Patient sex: M
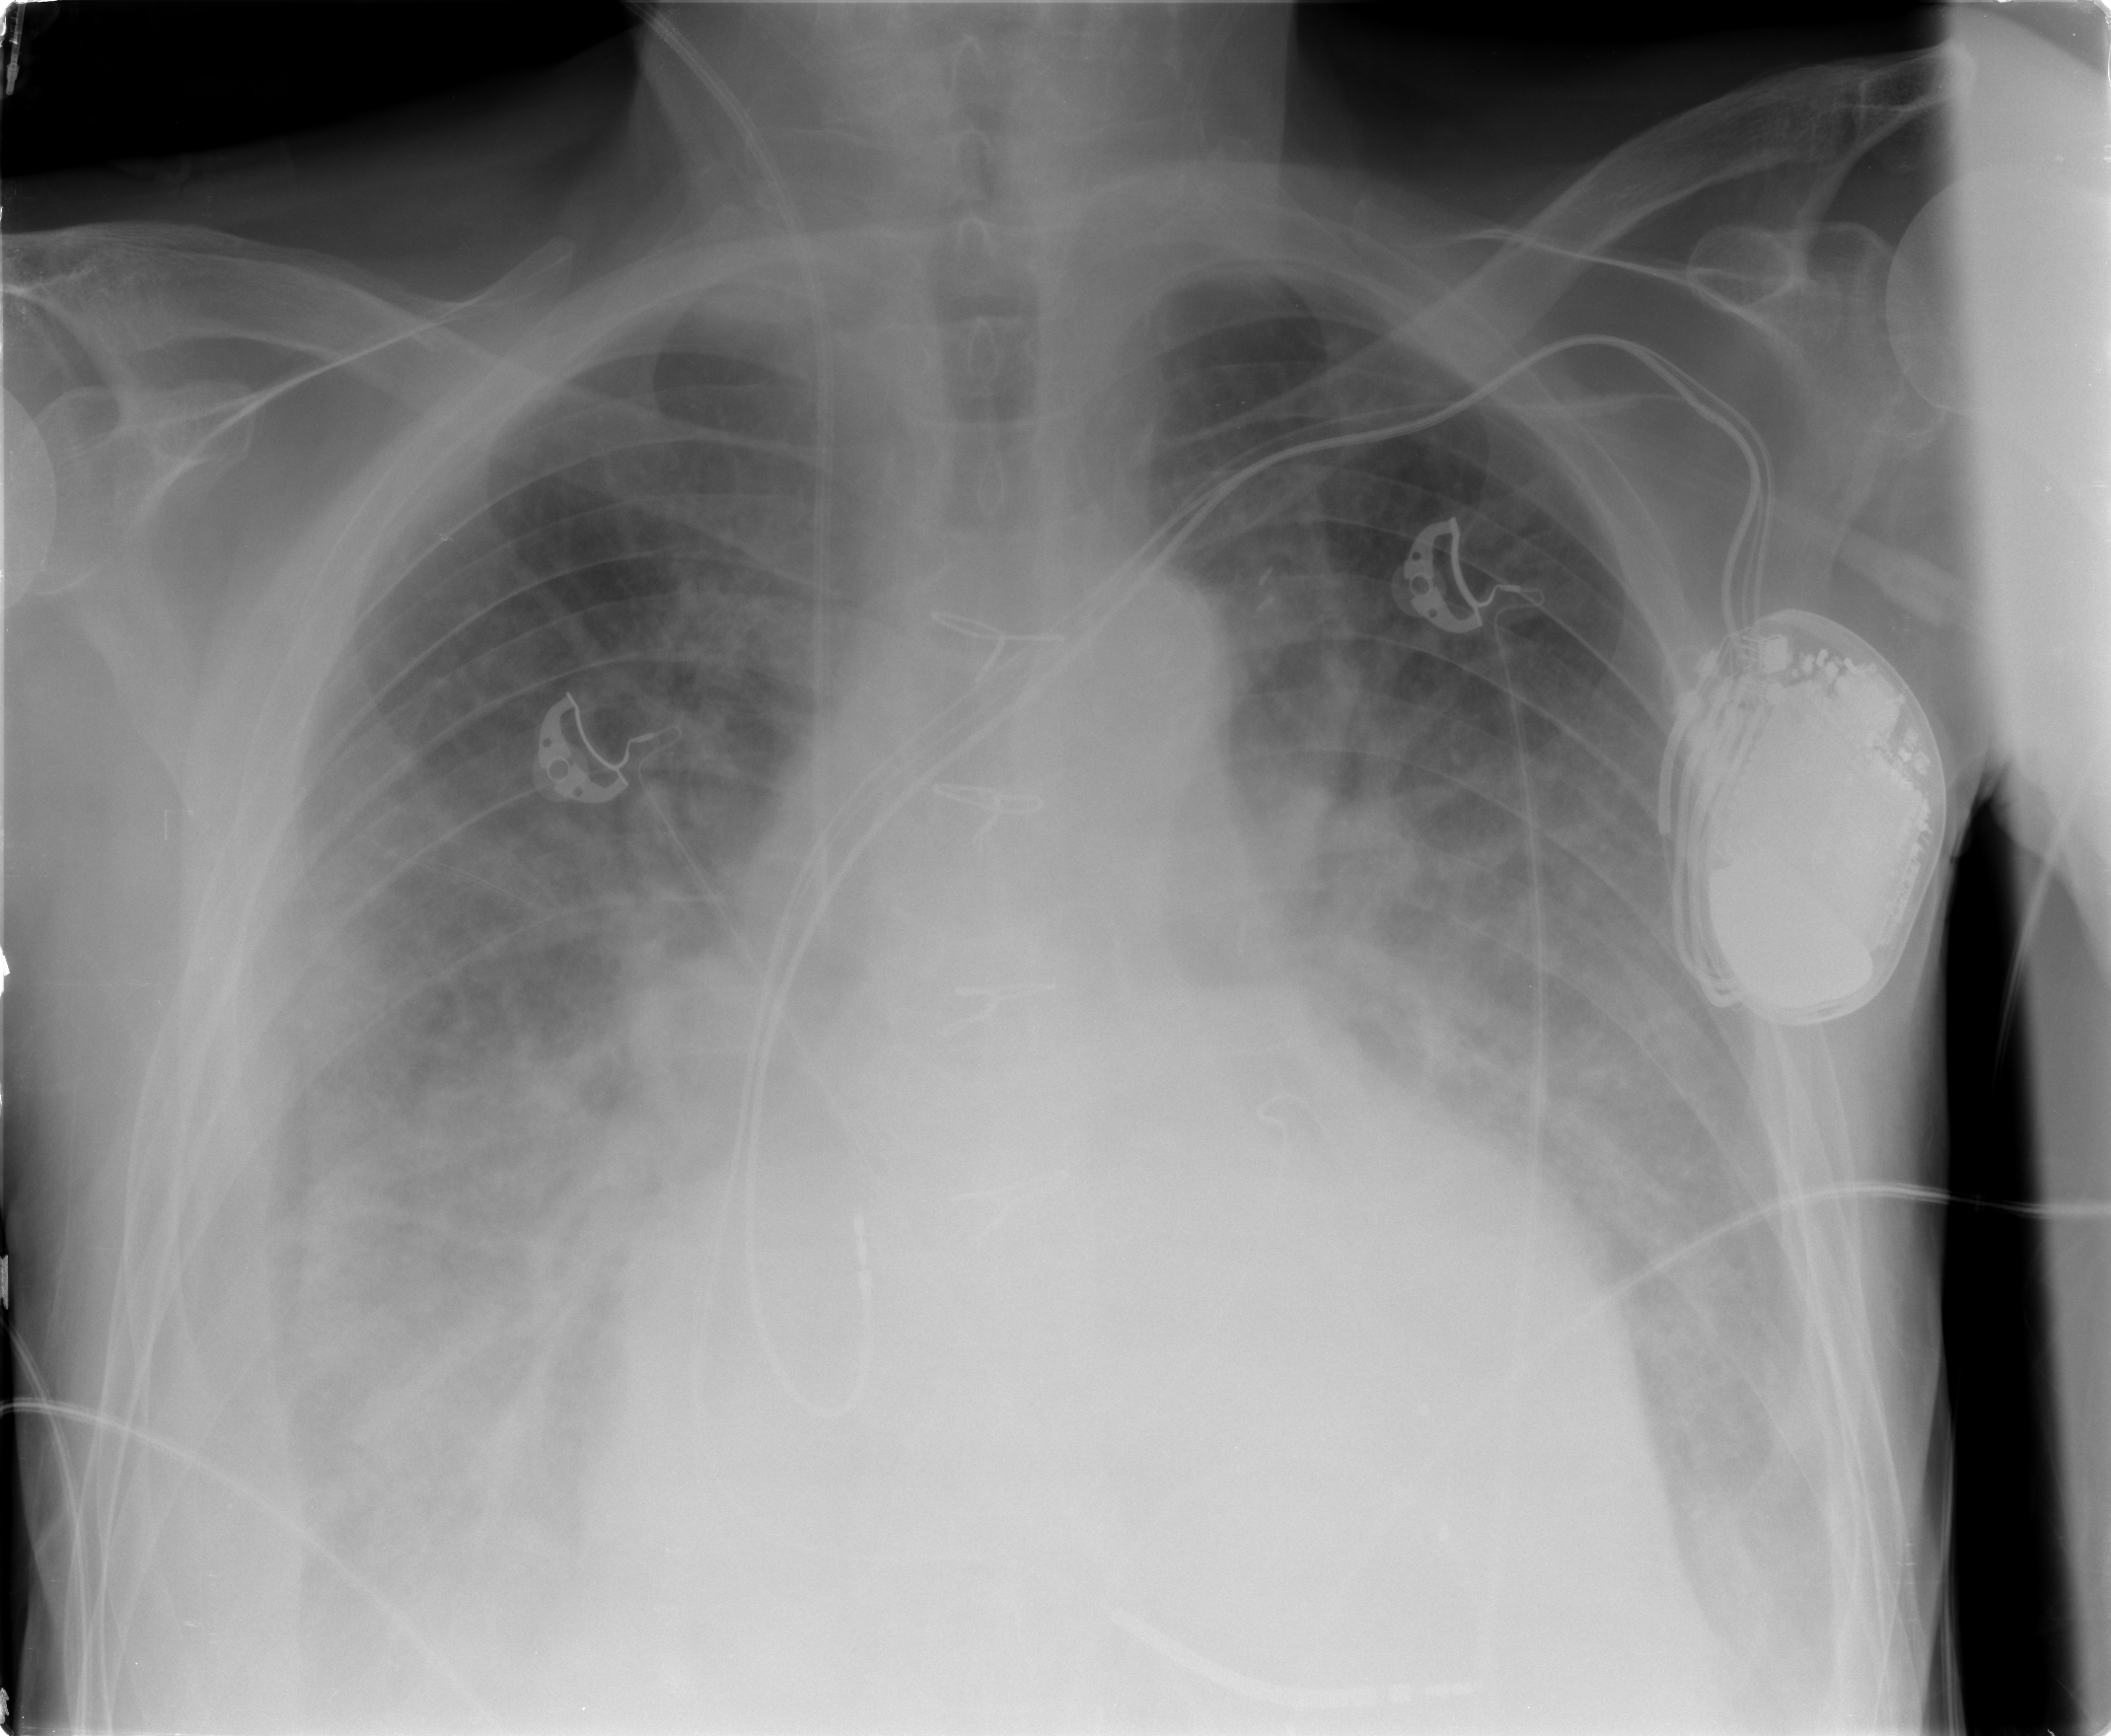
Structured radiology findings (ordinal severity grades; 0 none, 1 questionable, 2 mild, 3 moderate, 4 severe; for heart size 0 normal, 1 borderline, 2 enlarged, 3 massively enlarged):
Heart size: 2
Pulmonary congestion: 3
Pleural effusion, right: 3
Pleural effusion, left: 3
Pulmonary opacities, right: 2
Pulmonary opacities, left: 2
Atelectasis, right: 3
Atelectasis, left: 3